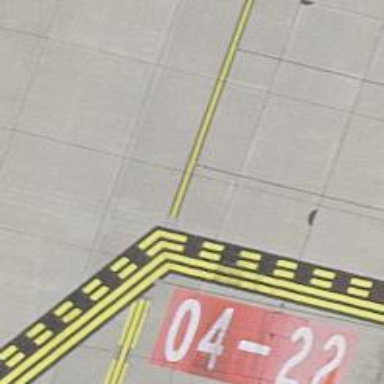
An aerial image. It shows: Runway holding position.